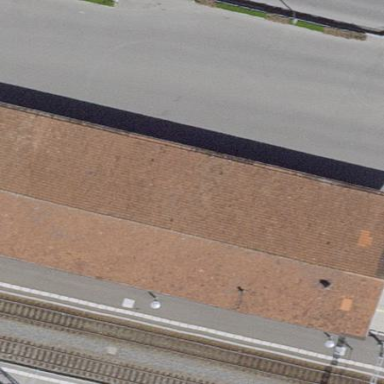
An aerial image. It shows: Transportation building.